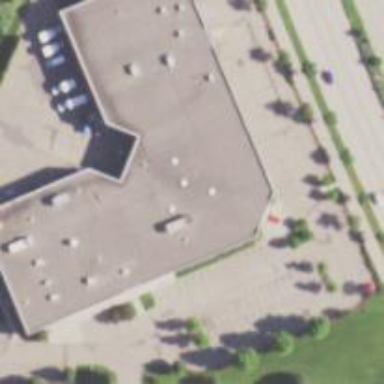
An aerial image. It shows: Healthcare clinic.